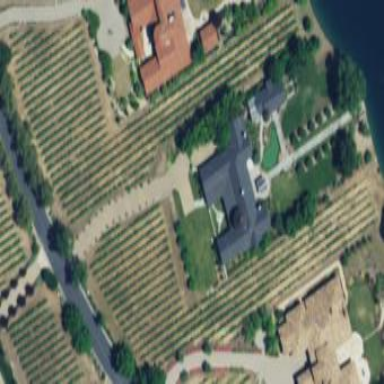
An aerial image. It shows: Vineyard with grape crops.